六年级 · 立体几何学
 有一张长方形铁皮，翦下两个圆及一个长方形（如下图），正好可以做成一个圆柱。这个圆柱的体积是多少立方厘米?

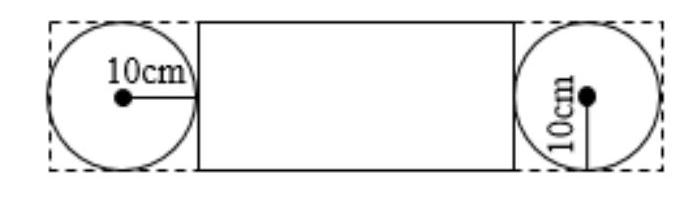
答案: $6280 \mathrm{~cm}^{3}$